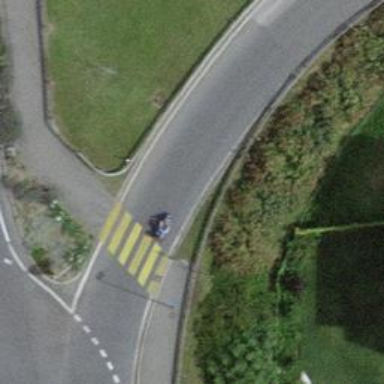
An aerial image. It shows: Asphalt road with primary link designation.